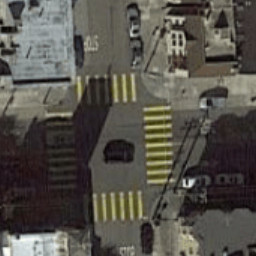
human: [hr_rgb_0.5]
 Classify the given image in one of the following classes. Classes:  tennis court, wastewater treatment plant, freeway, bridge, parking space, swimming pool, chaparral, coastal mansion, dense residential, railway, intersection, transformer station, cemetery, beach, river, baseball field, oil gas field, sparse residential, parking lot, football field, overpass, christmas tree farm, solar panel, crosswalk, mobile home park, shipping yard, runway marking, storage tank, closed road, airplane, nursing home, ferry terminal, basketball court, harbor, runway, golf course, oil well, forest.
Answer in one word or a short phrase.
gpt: crosswalk